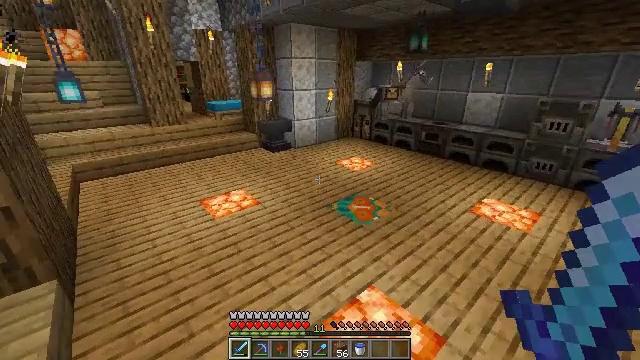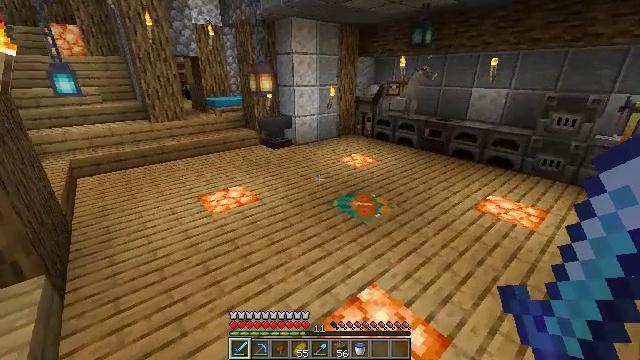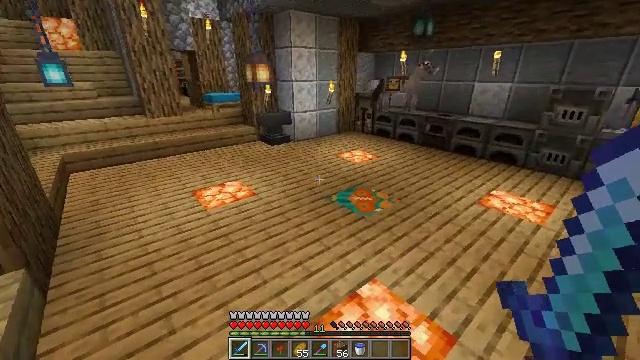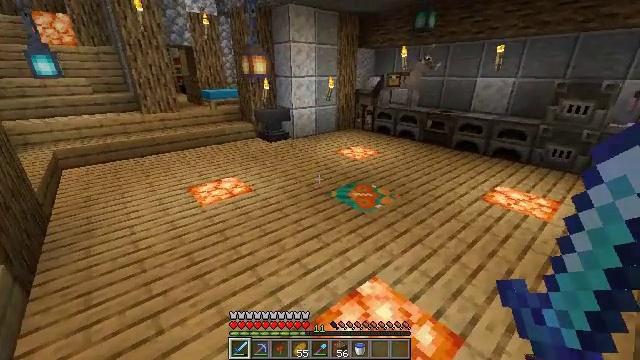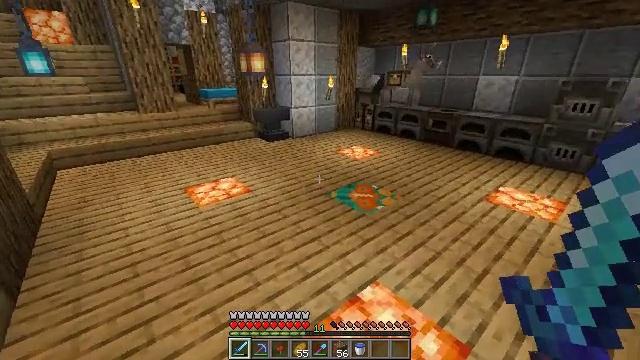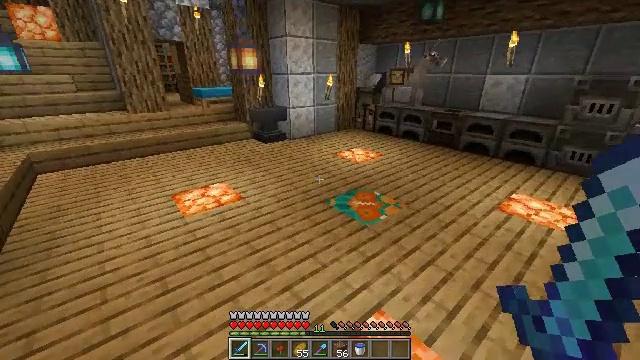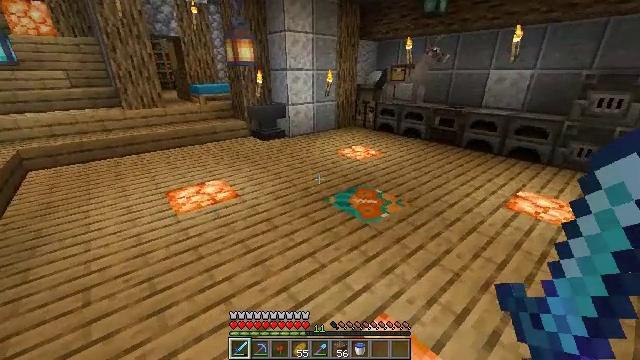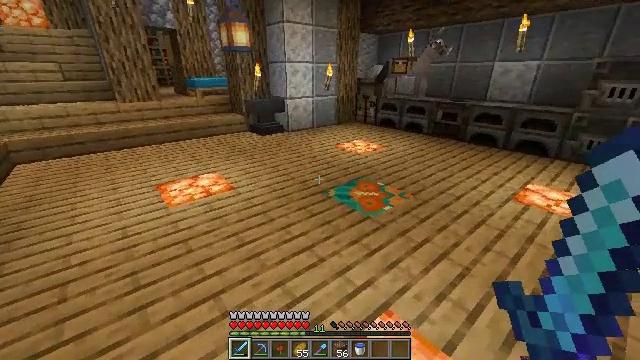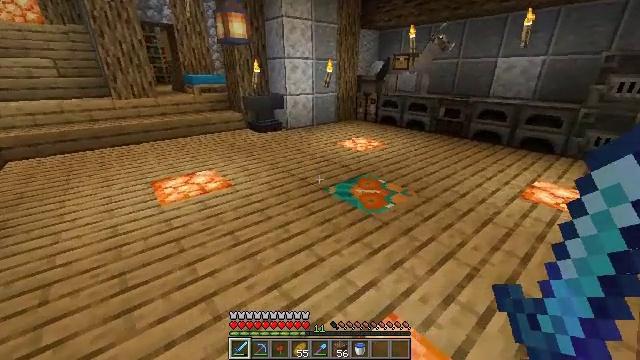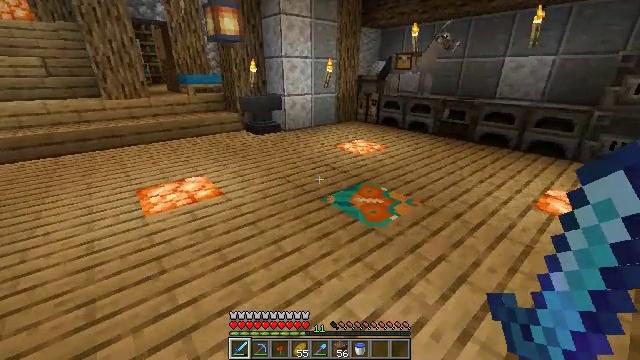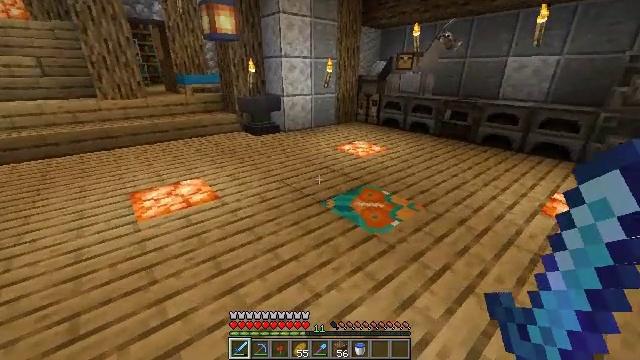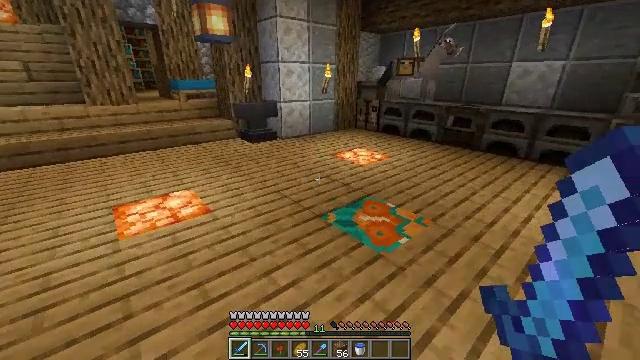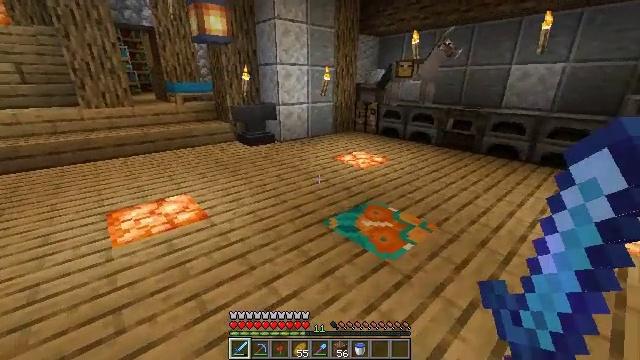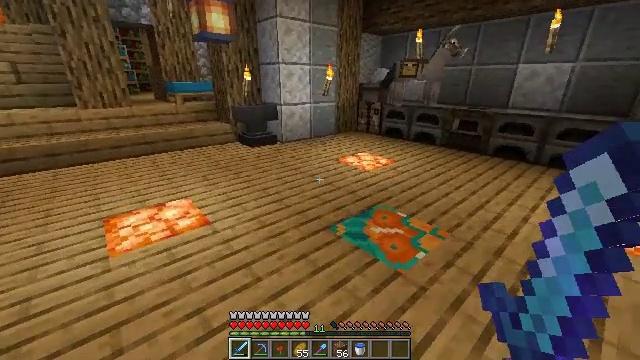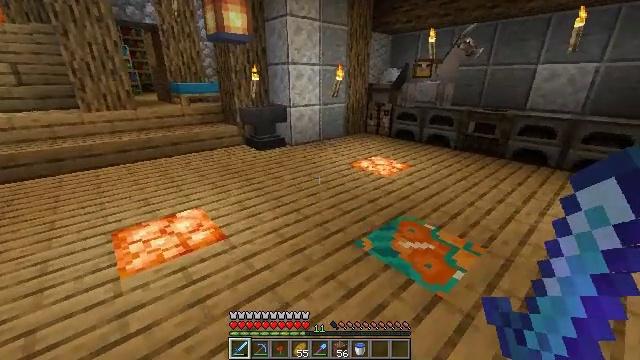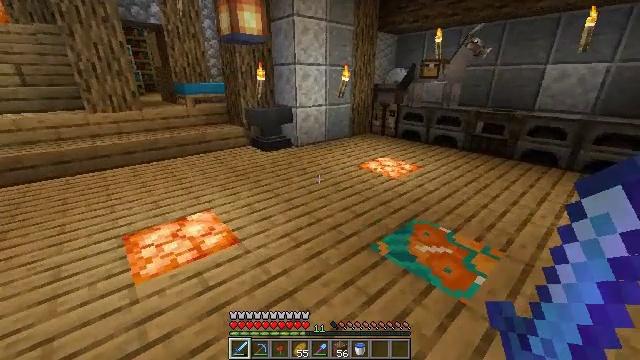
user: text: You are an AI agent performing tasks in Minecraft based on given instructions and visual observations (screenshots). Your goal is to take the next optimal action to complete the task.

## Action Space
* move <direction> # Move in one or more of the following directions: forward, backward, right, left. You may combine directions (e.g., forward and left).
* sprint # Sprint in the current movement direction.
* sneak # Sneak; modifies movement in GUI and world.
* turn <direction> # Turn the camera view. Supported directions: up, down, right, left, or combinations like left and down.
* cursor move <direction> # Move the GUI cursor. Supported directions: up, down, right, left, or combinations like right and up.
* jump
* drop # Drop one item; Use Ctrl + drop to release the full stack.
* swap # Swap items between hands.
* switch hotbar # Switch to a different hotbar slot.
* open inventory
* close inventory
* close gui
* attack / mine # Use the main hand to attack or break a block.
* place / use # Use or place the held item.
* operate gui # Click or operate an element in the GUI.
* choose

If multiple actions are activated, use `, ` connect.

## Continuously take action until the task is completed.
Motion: motion action
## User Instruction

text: Collect oak log for crafting.
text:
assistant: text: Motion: move forward
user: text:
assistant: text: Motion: move forward
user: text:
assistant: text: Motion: move forward
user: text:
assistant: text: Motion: move forward
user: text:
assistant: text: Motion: move forward
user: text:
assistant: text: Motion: move forward
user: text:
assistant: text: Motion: move forward
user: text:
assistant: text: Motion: move forward
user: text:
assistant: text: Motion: move forward
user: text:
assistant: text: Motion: move forward
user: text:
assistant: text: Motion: move forward and move left, turn up
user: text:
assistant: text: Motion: move forward and move left
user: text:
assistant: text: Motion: move forward and move left
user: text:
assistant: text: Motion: move left
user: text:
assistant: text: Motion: move left
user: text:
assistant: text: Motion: move forward and move left
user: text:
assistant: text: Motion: move forward and move left
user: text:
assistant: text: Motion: move left
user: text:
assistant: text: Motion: move forward and move left
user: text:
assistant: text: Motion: move forward and move left
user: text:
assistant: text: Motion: move forward and move left
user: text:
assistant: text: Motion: move forward and move left
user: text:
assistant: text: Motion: move forward and move left
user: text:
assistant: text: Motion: move forward, turn up
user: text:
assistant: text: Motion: move forward, turn left
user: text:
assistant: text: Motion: move forward, turn left and up
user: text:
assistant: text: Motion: move forward, turn left and up
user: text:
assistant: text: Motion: move forward, turn left and up
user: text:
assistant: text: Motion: move forward, turn left
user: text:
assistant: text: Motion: move forward